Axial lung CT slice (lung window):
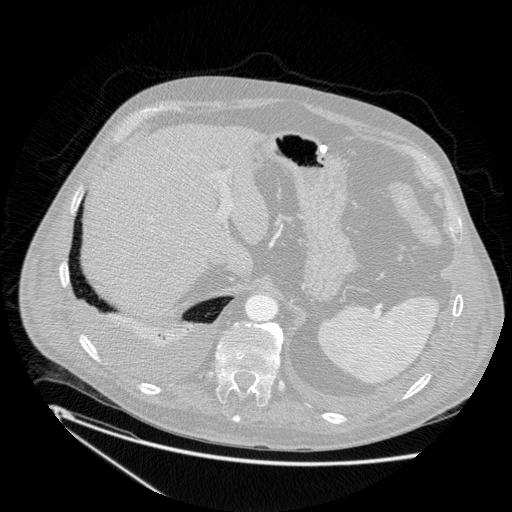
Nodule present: no